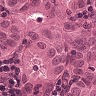
Metastatic tissue present: yes